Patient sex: F
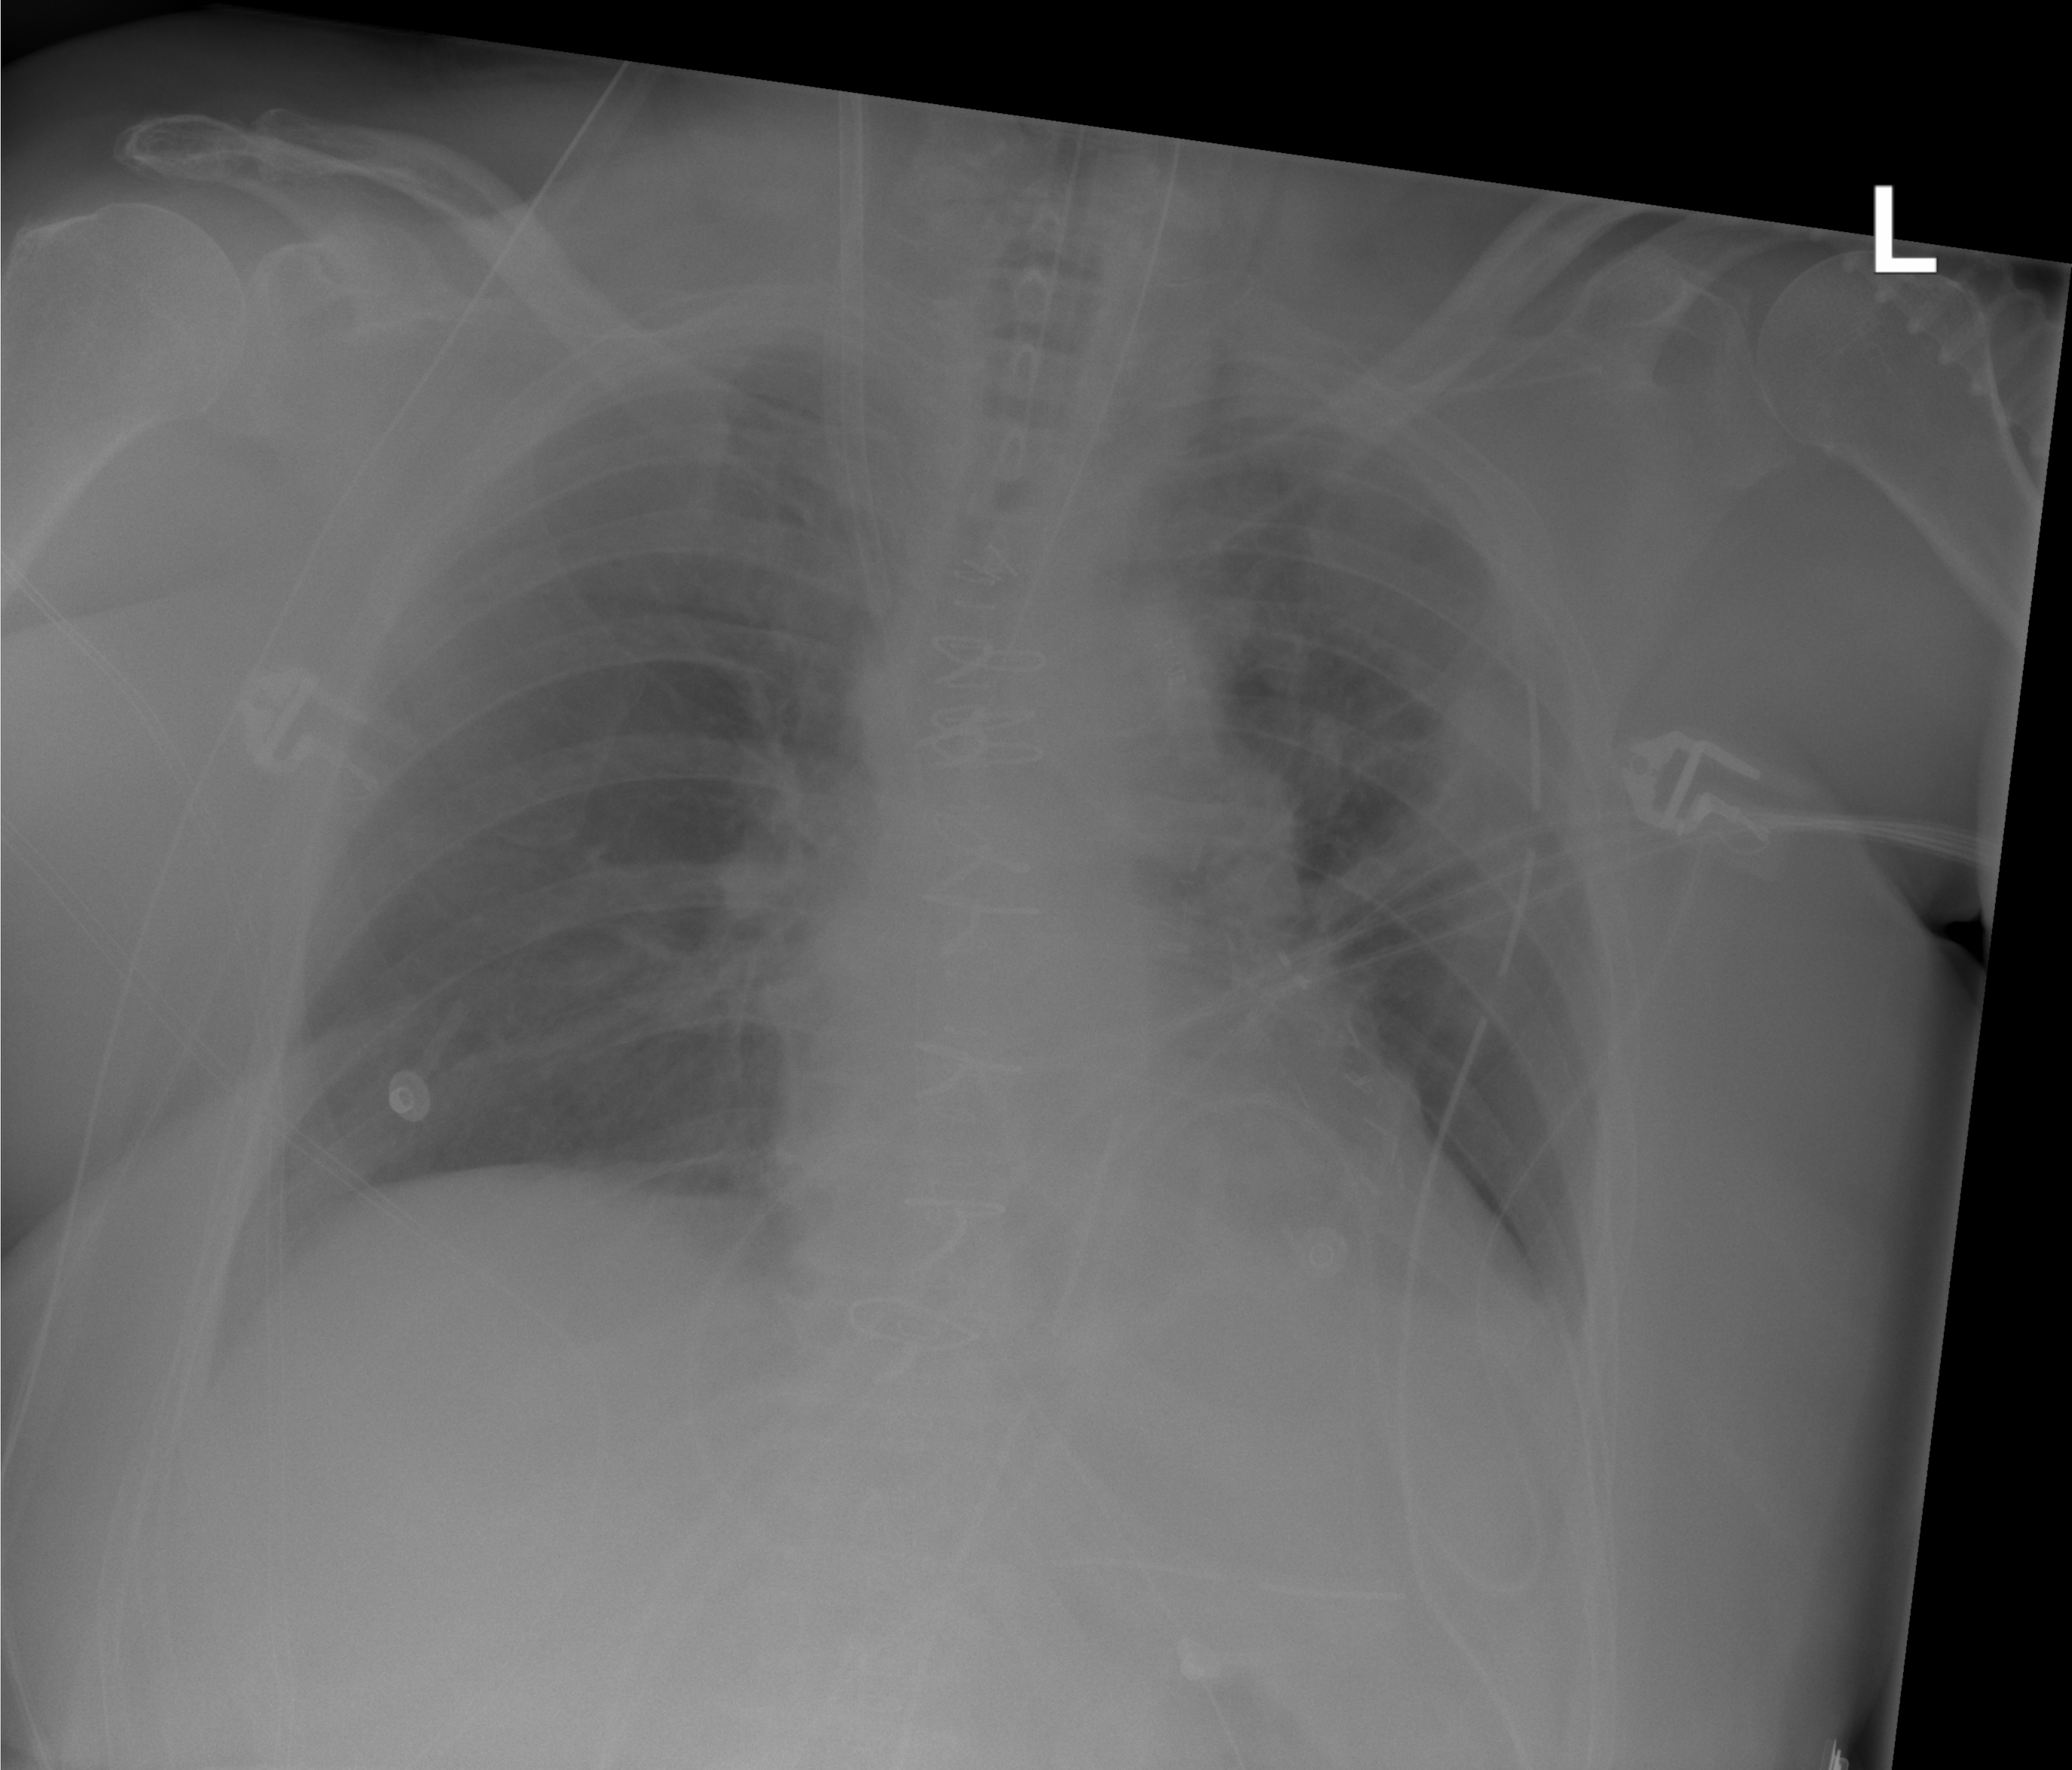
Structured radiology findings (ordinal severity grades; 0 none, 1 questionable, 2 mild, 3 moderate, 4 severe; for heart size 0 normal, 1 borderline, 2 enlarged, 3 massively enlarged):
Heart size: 0
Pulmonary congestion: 0
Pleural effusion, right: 0
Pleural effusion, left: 1
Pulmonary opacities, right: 0
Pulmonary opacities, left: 0
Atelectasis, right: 1
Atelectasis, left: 1